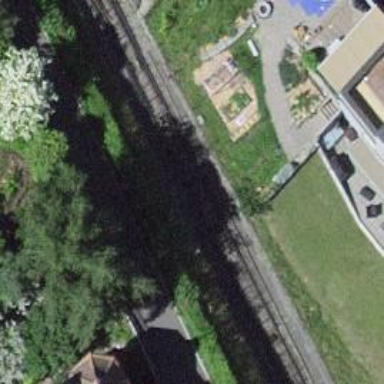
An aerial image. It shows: Funicular railway with one track.